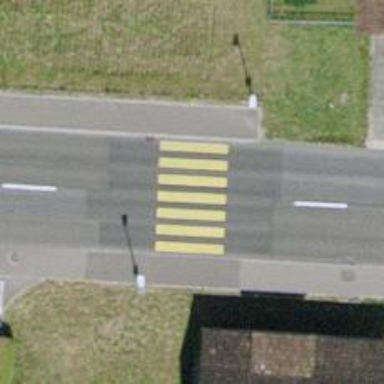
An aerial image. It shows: Uncontrolled road crossing.